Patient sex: F
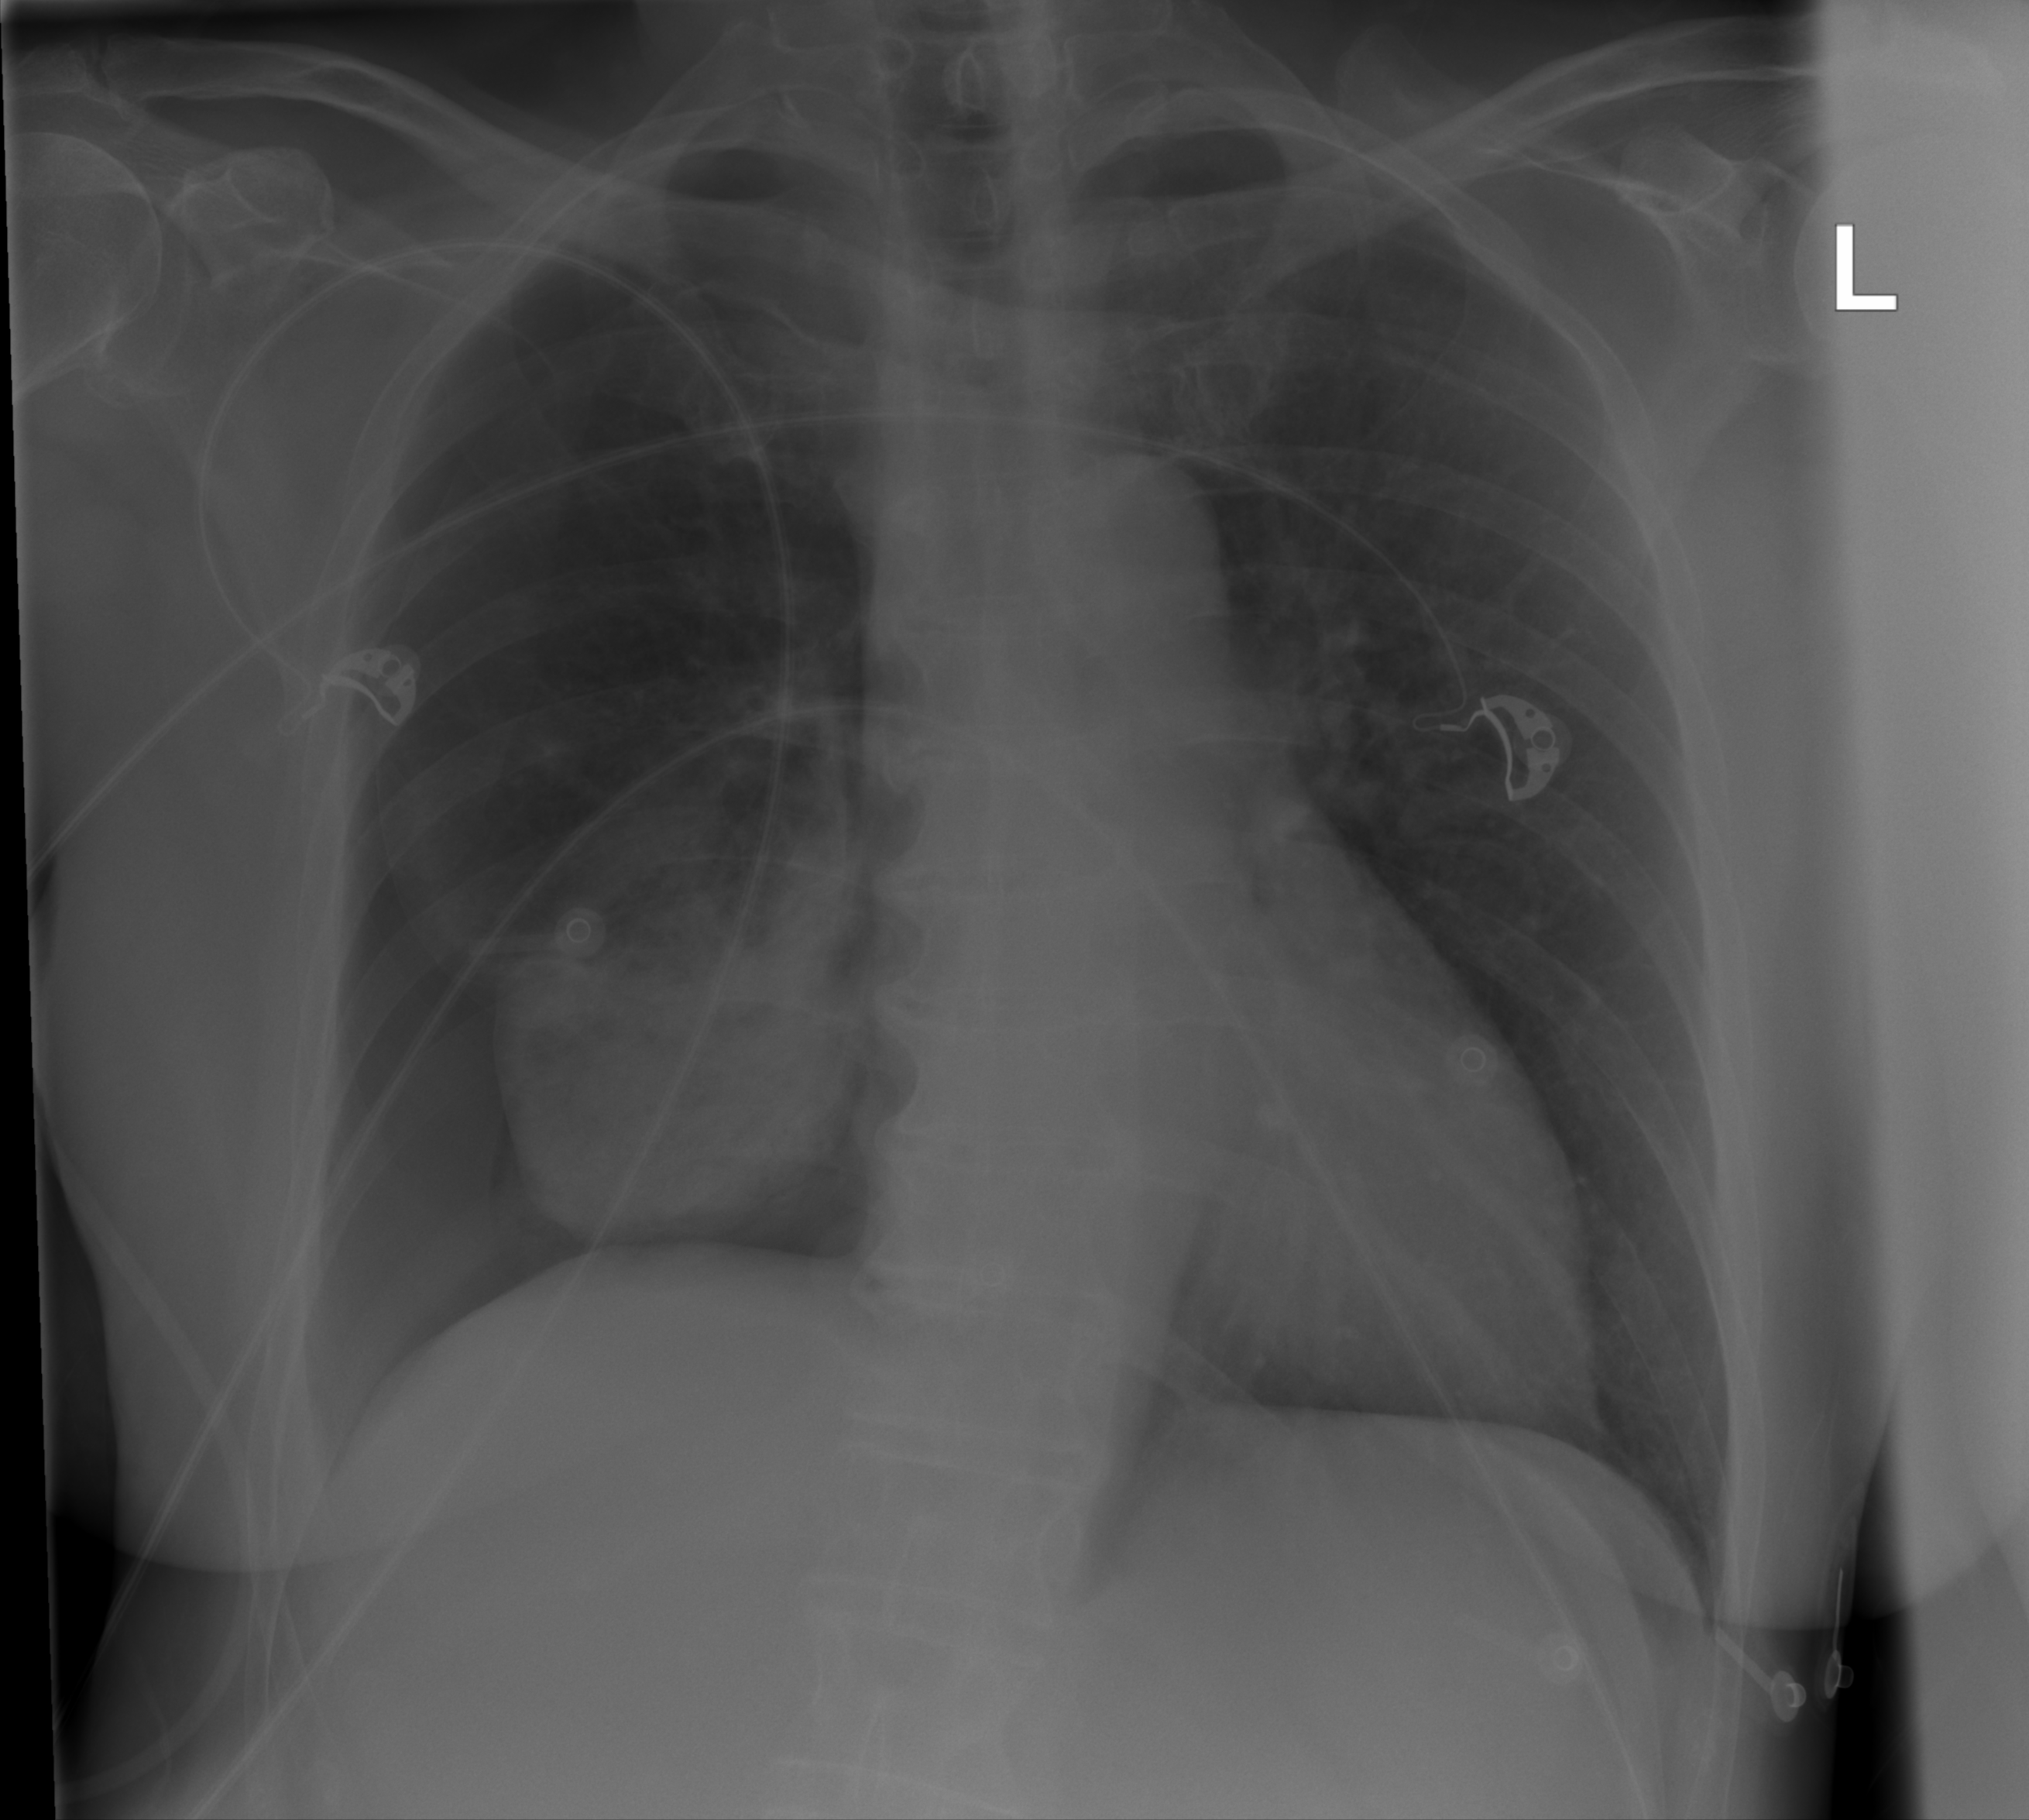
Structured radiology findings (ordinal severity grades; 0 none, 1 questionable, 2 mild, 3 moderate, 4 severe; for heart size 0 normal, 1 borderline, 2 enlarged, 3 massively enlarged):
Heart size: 0
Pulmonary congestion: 0
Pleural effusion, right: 0
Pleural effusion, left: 0
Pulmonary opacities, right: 0
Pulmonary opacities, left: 0
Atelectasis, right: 3
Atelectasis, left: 0